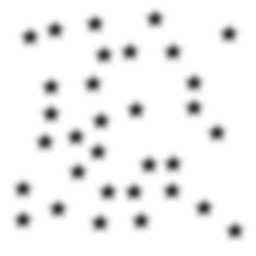
Squares: 0
Triangles: 0
Stars: 32
Total shapes: 32